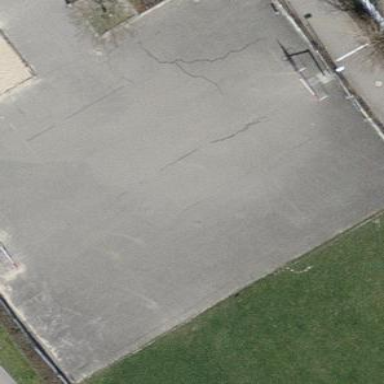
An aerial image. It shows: Basketball court on pitch.